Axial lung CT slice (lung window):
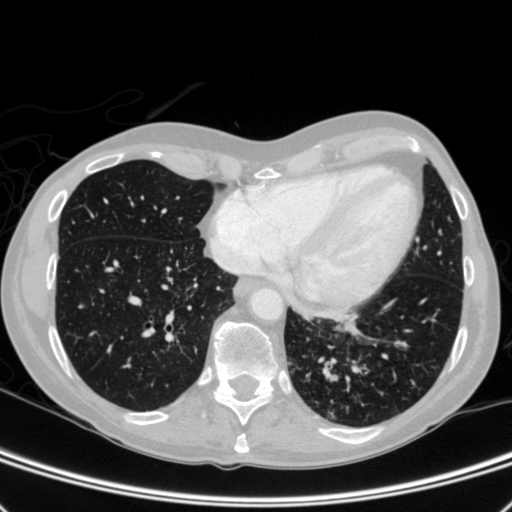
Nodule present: no